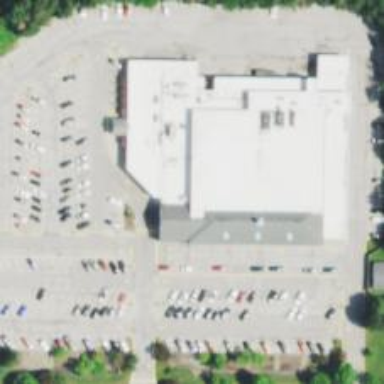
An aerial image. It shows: Supermarket.